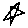
Label: star